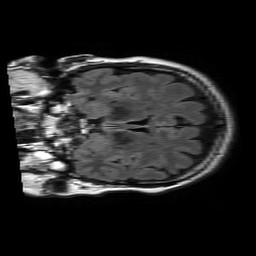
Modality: FLAIR
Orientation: coronal
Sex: female
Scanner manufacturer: philips
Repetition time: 11 s
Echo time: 0.125 s